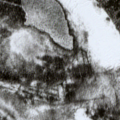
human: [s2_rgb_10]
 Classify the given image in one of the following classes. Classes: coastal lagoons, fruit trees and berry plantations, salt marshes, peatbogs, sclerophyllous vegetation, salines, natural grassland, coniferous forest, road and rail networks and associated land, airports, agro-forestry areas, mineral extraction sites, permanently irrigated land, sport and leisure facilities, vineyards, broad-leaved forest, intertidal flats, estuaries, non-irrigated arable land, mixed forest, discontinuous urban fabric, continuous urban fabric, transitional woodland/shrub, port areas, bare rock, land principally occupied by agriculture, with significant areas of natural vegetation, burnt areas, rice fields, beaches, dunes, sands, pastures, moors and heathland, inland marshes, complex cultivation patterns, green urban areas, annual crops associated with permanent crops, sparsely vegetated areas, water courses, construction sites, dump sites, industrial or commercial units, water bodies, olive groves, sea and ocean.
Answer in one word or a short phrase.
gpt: coniferous forest, mixed forest, transitional woodland/shrub, peatbogs